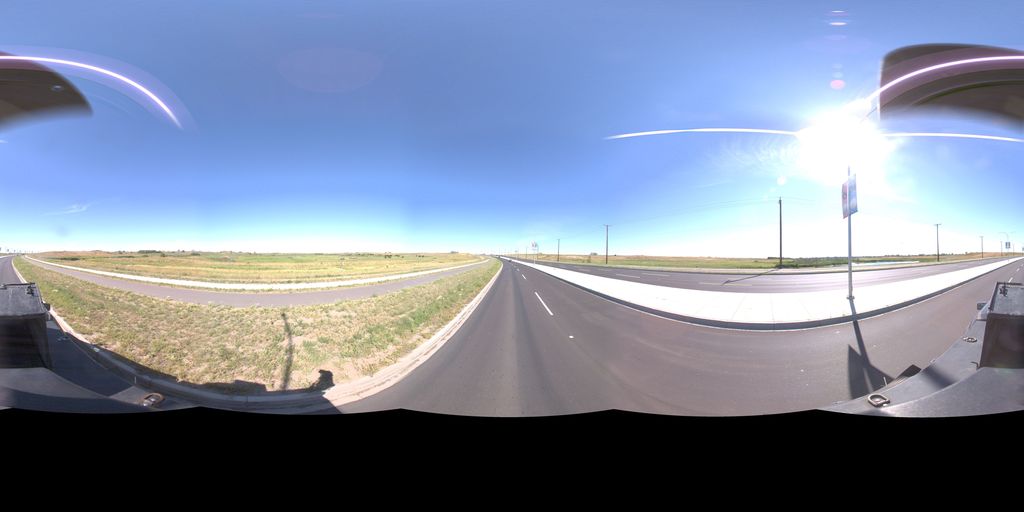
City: saskatoon